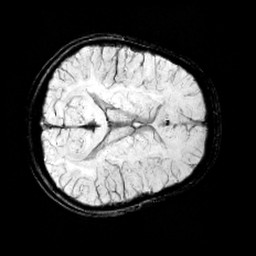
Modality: minIP
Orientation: axial
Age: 9
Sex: female
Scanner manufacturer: siemens
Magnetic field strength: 3 T
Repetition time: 0.027 s
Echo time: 0.02 s